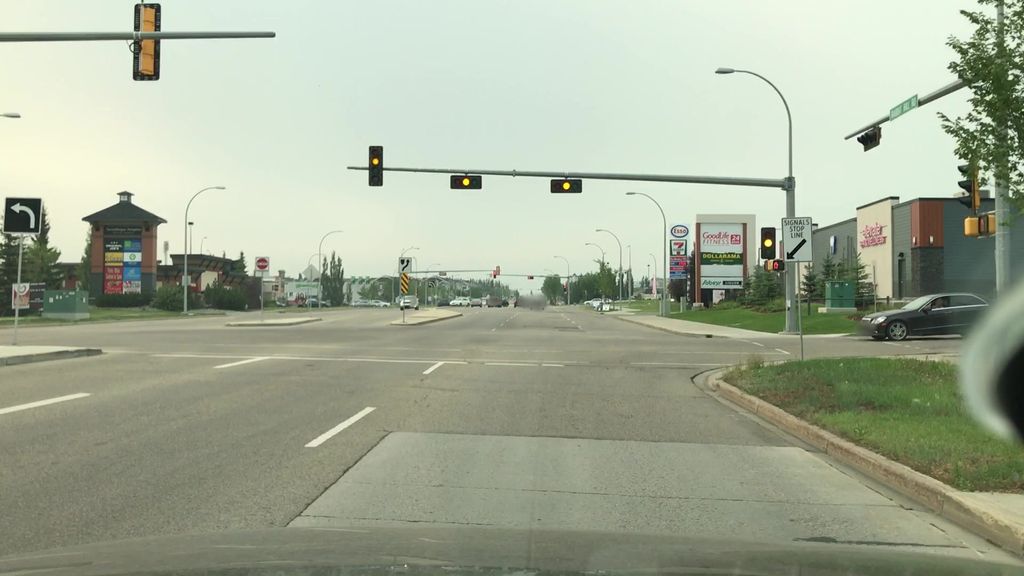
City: edmonton